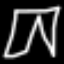
Label: pants